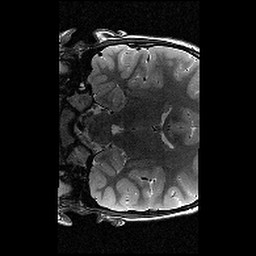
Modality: T2w
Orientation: coronal
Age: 11
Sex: male
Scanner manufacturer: siemens
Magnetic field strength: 3 T
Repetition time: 9.23 s
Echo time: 0.067 s